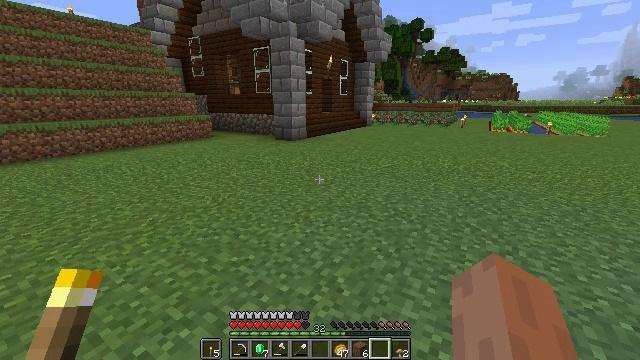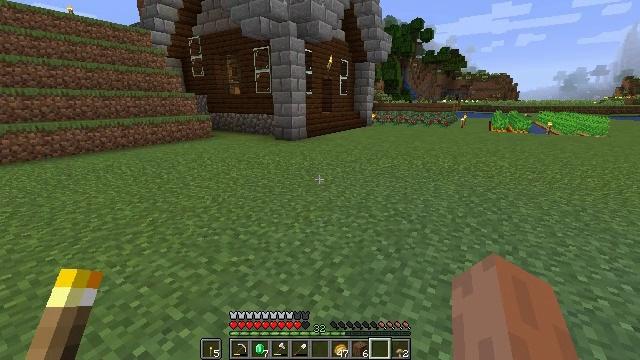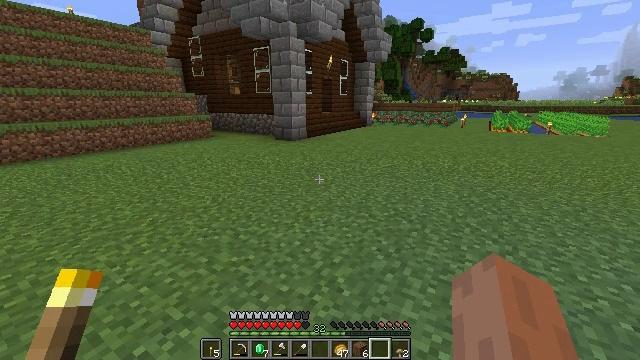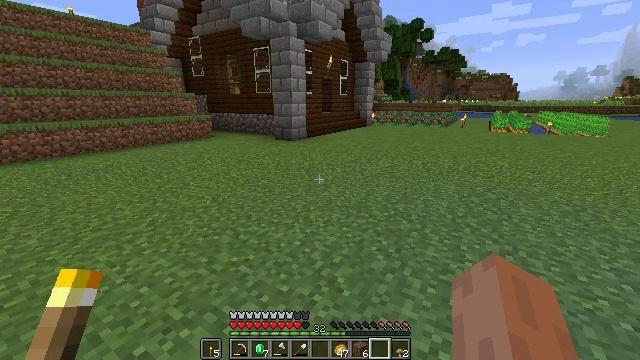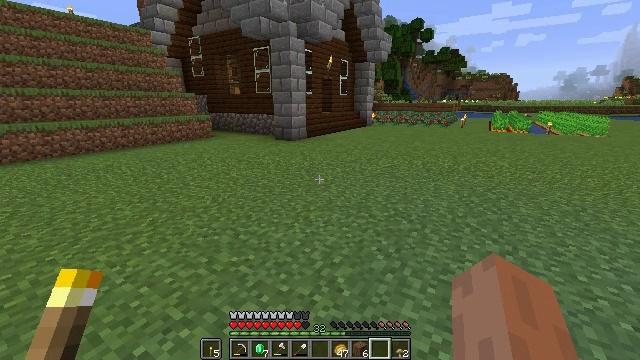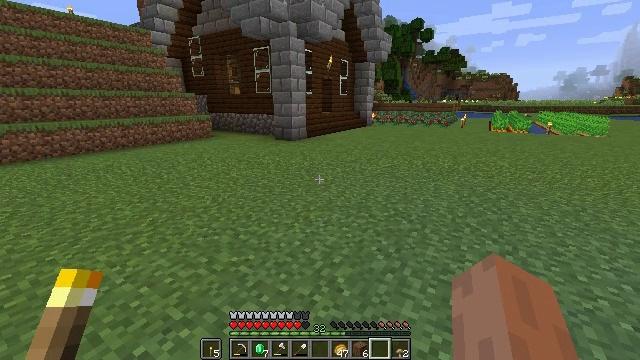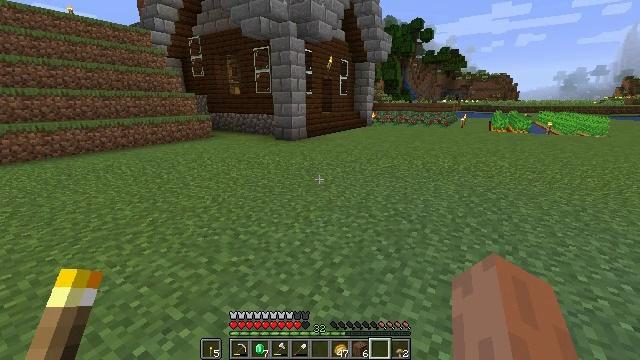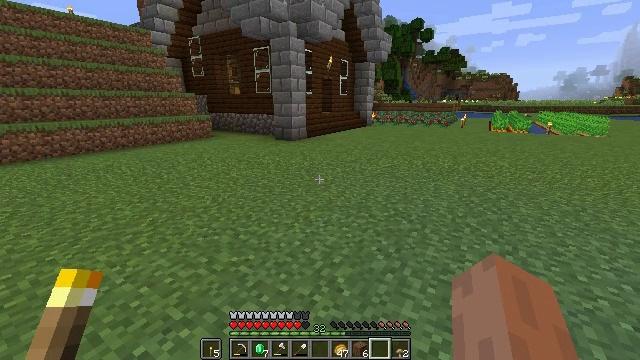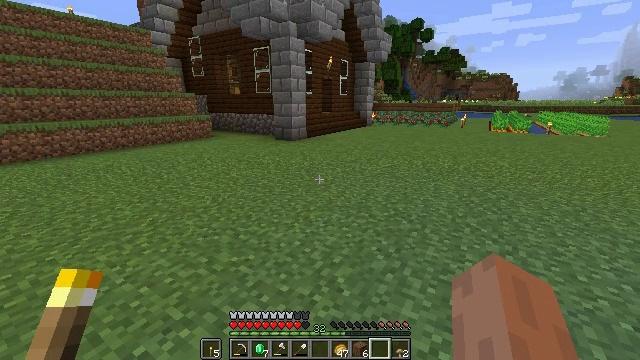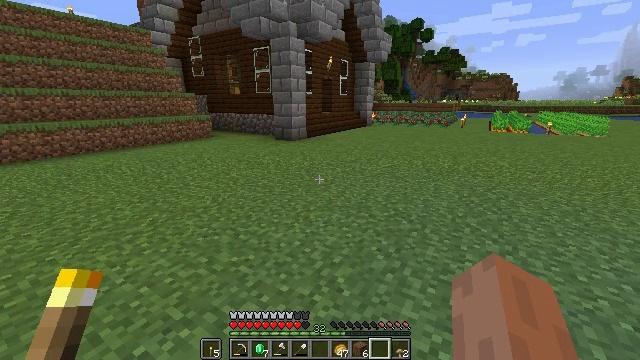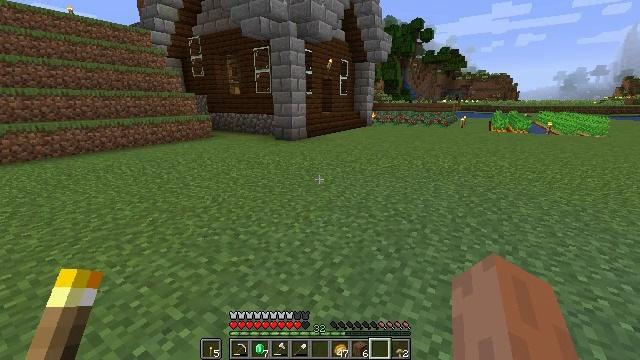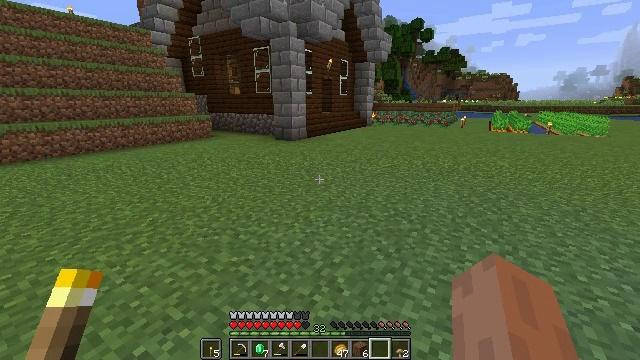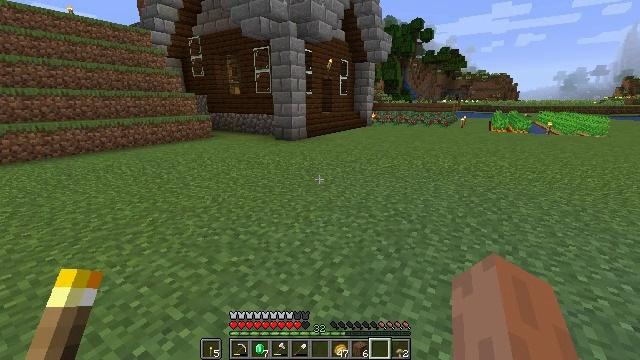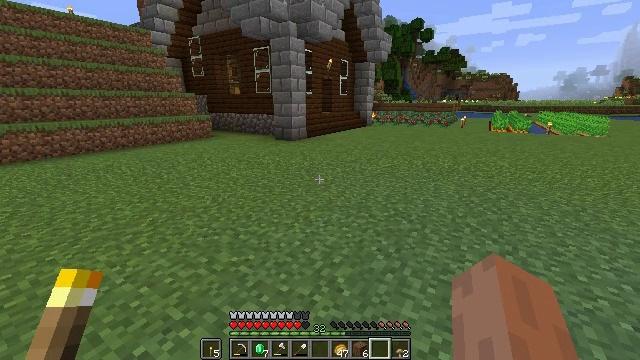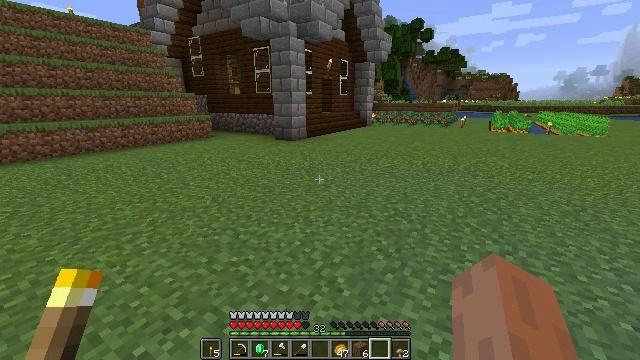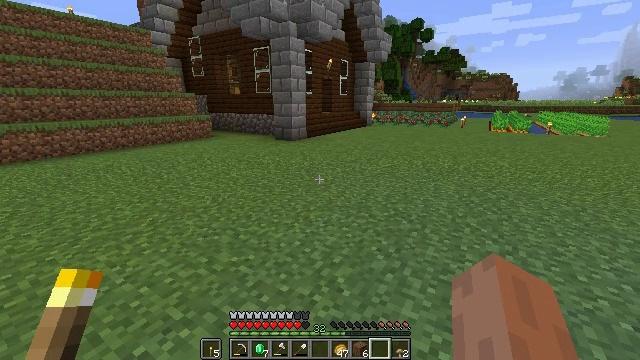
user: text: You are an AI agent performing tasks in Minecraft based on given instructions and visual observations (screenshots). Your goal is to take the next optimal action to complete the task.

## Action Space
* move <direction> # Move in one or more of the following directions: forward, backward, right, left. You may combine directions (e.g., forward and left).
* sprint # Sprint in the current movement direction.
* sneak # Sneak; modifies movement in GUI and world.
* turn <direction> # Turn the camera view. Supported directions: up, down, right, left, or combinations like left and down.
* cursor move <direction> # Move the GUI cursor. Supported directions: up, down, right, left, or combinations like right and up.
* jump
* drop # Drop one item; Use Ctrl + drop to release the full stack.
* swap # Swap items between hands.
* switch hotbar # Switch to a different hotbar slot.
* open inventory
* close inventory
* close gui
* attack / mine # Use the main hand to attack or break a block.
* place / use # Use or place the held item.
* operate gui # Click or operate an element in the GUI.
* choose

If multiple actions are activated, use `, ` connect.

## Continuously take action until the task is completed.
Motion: motion action
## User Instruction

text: Arrange planks in a stair shape to craft spruce stairs.
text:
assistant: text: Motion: no_op
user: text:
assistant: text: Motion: no_op
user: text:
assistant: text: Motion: no_op
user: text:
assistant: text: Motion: no_op
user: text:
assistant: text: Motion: no_op
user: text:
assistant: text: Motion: no_op
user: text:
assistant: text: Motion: no_op
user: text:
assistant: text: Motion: no_op
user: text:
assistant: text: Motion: no_op
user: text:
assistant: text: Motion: no_op
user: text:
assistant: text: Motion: no_op
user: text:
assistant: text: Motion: no_op
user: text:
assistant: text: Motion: no_op
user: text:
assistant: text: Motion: no_op
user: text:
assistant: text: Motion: no_op
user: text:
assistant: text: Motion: no_op
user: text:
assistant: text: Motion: no_op
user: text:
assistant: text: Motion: no_op
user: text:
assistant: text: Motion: no_op
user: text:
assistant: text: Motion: no_op
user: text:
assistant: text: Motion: no_op
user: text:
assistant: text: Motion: no_op
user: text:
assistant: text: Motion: no_op
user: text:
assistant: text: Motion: no_op
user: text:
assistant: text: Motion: no_op
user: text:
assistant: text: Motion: no_op
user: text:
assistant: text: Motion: no_op
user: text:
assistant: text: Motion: no_op
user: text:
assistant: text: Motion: no_op
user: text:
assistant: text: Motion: no_op